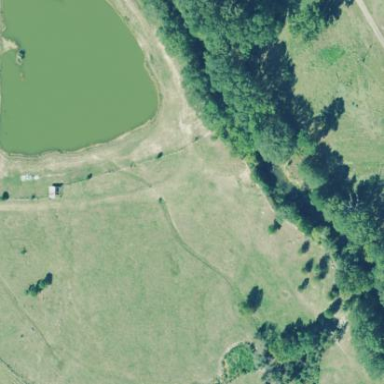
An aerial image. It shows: Detention basin lake with natural water feature.